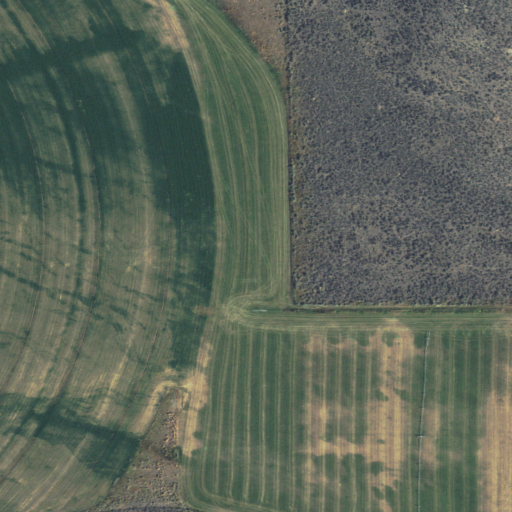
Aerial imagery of valley in Idaho named Hailey Canyon containing cultivated crops, shrub, pasture, and grassland